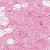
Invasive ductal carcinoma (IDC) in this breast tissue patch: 0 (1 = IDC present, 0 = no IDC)